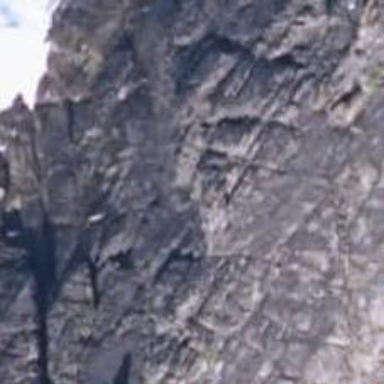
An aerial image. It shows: Natural cliff.